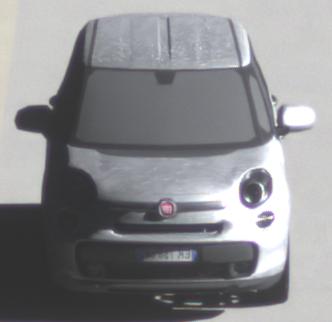
Make: Fiat
Model: 500L 1.4 16V
Detailed model: 500L (199)
Model produced from: 2012/10
Model produced until: 2017/05
Doors: 5
Color: white
Road condition: dry road
Daytime: morning or afternoon
Contrast: high contrast